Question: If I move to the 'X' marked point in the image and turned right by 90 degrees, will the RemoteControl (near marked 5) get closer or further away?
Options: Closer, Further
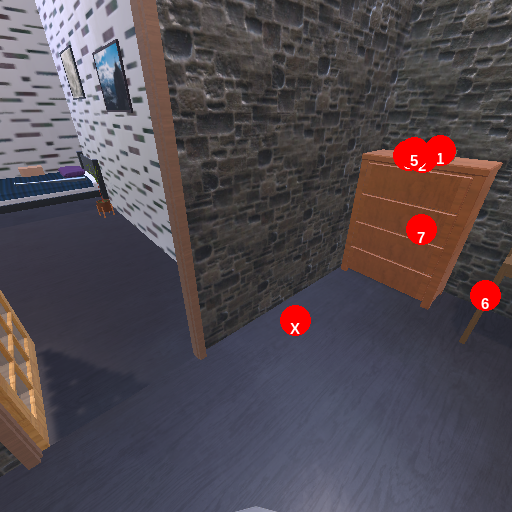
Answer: Closer